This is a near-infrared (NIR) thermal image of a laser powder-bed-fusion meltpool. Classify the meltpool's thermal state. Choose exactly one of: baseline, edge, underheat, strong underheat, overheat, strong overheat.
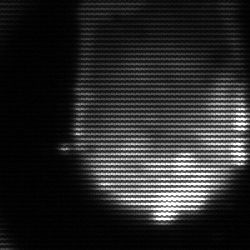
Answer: edge